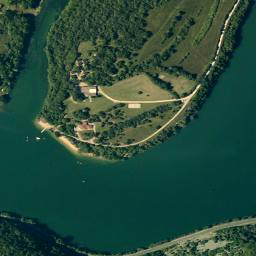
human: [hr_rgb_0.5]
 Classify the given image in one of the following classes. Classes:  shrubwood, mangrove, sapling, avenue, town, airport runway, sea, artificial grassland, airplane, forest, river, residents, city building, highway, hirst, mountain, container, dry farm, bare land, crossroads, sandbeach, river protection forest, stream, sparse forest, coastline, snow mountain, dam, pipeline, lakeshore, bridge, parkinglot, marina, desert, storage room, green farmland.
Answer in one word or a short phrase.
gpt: river